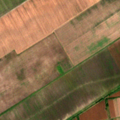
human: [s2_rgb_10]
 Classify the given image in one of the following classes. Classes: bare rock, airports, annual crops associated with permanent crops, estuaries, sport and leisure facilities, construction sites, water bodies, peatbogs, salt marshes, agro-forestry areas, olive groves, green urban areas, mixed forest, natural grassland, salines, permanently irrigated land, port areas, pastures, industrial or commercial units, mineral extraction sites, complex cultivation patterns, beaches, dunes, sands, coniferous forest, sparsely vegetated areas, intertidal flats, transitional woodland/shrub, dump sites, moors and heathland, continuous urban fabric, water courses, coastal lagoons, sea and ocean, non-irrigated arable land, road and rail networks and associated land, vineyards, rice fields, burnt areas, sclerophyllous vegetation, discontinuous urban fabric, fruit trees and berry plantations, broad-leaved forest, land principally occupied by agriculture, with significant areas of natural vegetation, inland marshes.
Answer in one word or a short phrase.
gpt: non-irrigated arable land